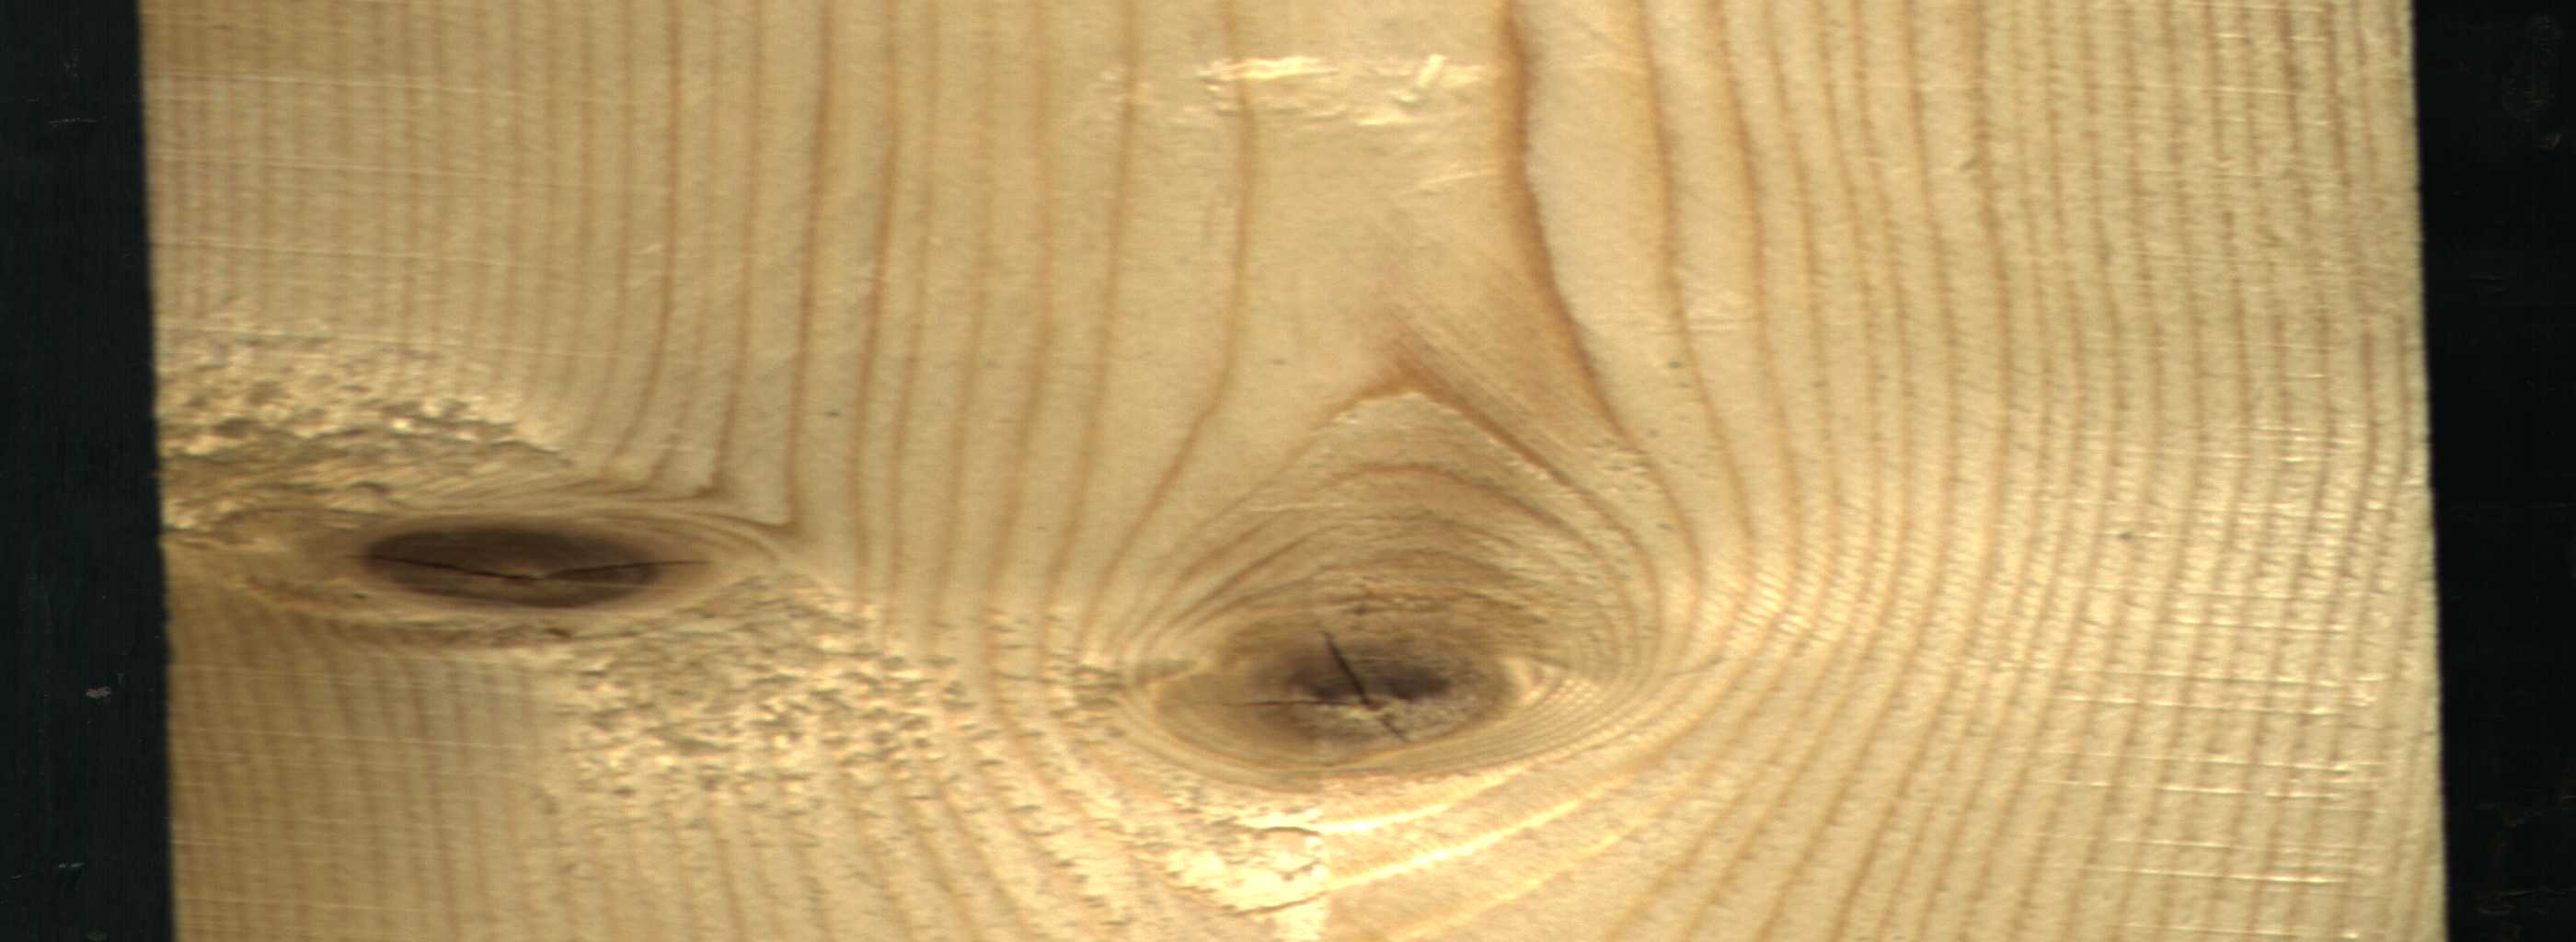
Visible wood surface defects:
knot_with_crack
knot_with_crack